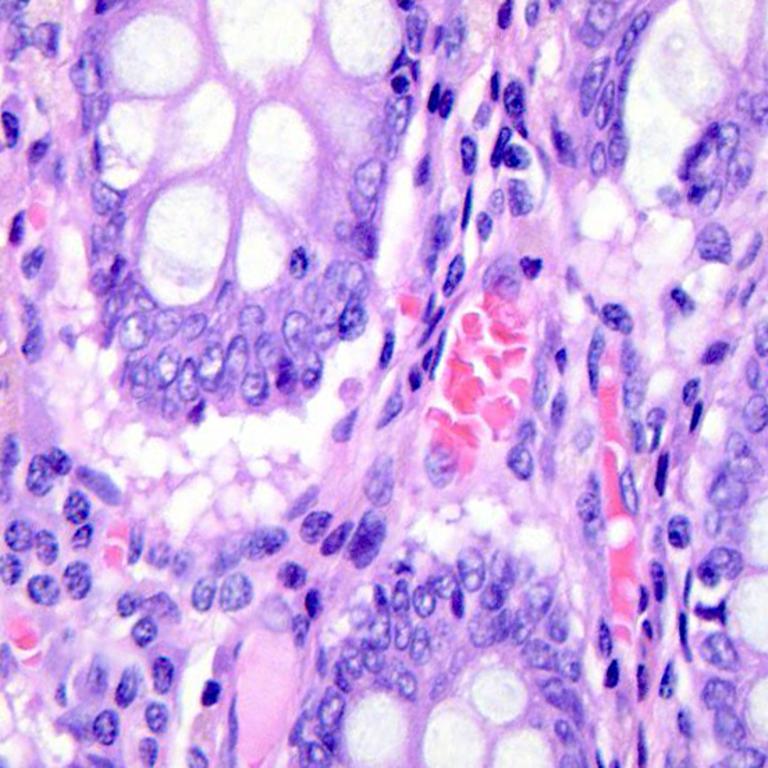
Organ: colon
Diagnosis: benign